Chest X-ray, AP view. Patient: 58 years old, sex M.
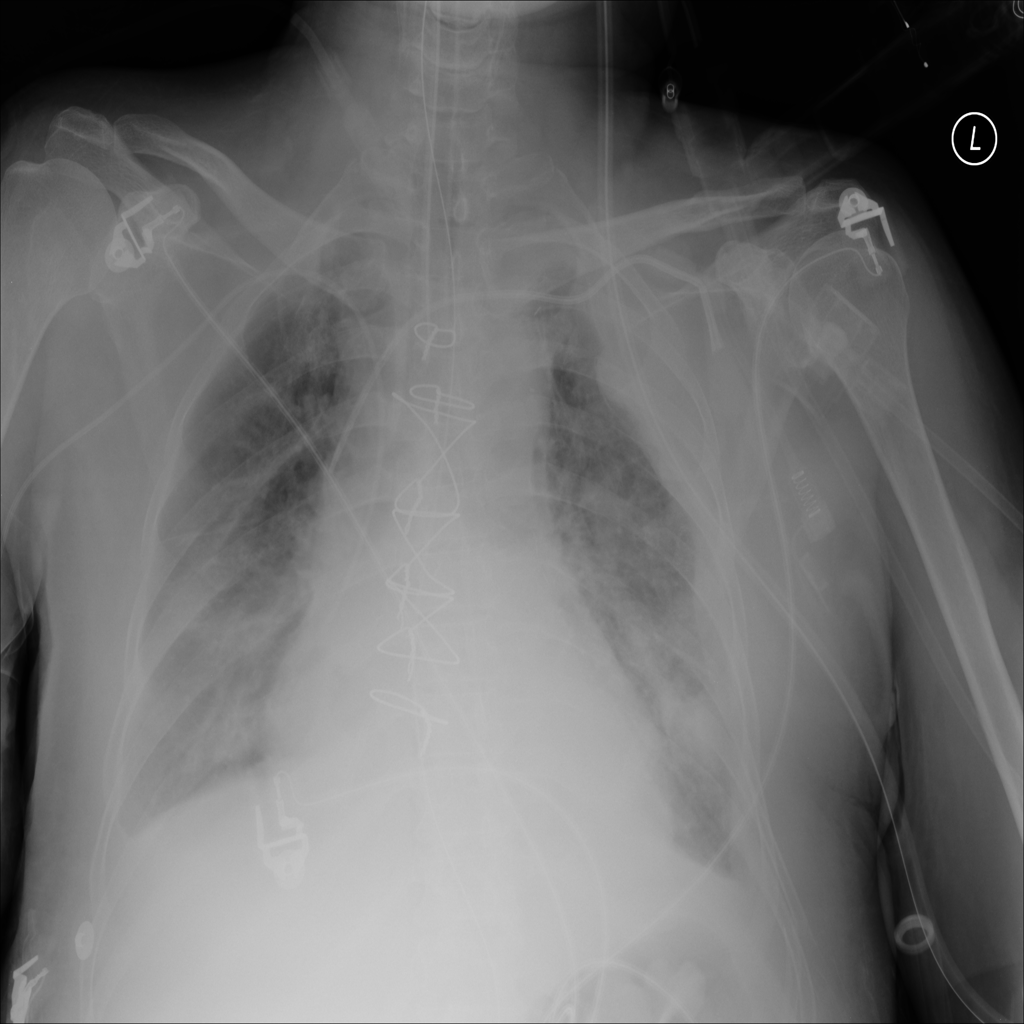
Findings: Infiltration, Mass